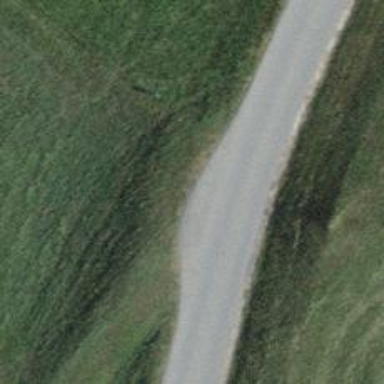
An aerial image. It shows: Passing place on the road.